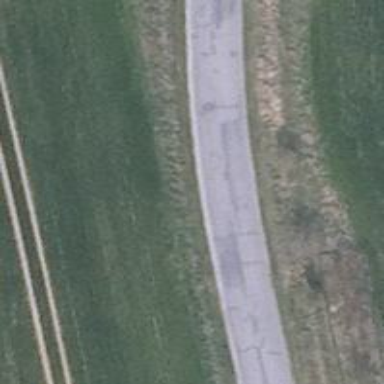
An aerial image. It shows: Unclassified road with asphalt surface.